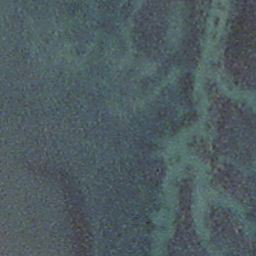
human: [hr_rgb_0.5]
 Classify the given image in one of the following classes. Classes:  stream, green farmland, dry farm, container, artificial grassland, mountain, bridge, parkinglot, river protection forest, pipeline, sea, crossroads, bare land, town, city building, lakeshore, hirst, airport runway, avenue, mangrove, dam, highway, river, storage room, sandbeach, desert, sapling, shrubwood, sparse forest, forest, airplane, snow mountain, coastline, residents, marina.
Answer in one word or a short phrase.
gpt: stream